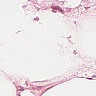
Metastatic tissue present: no